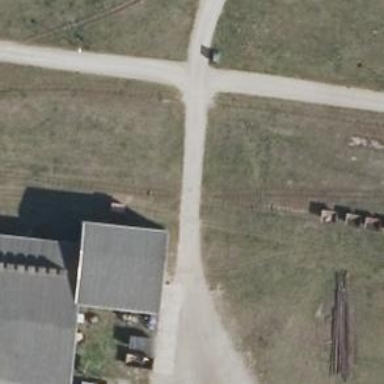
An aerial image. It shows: Level crossing along the railway.